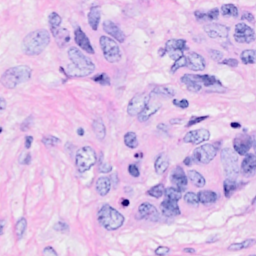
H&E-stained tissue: Breast